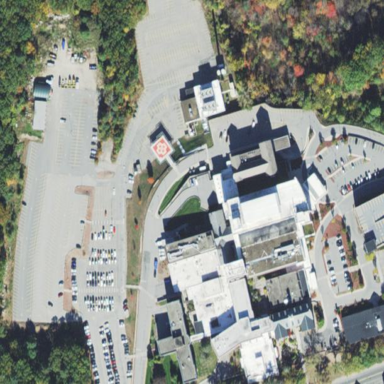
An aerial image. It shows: Healthcare facility identified as hospital.